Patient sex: M
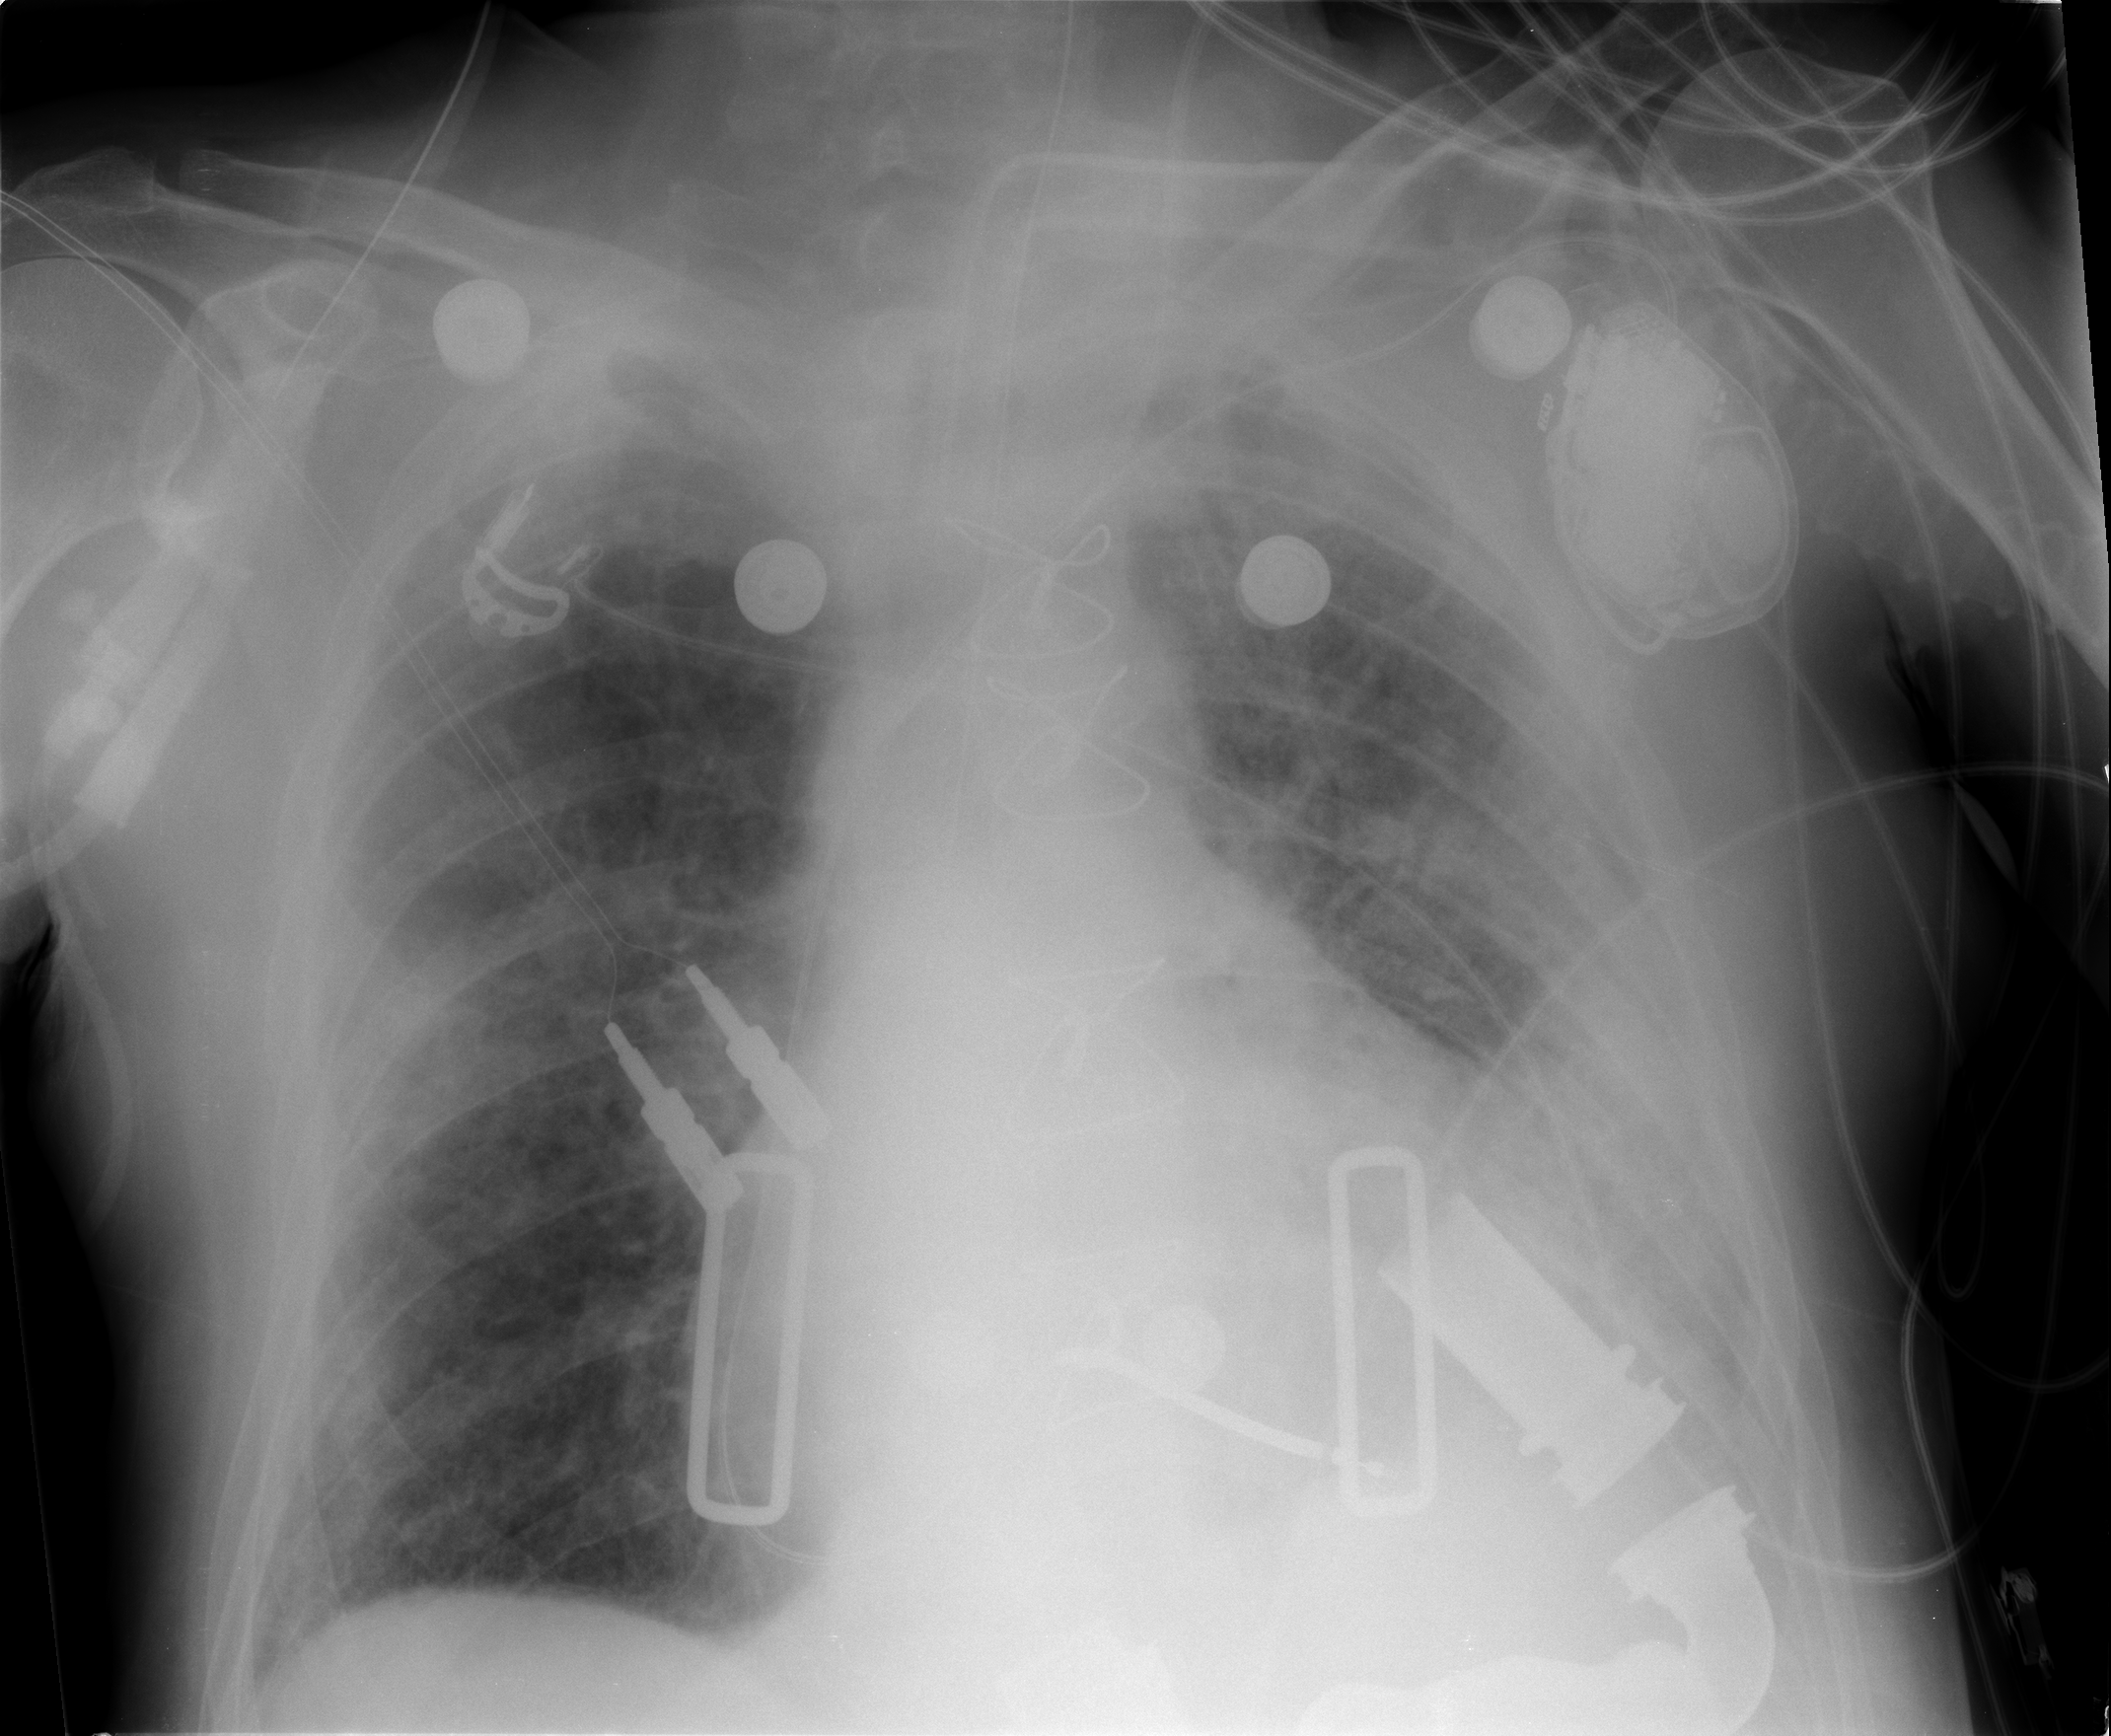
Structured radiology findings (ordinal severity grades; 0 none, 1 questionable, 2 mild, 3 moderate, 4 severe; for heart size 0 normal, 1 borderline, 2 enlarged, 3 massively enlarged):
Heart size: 3
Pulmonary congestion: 2
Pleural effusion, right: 0
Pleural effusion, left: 2
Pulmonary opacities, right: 2
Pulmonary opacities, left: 3
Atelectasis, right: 2
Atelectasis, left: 2